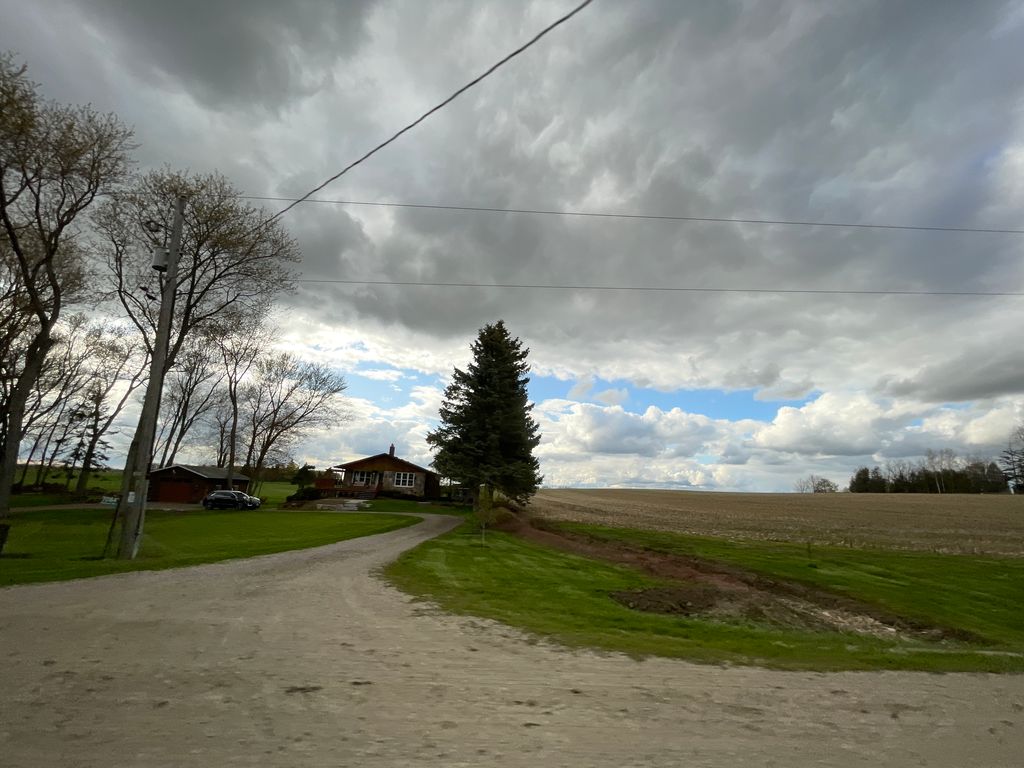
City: kitchener-waterloo